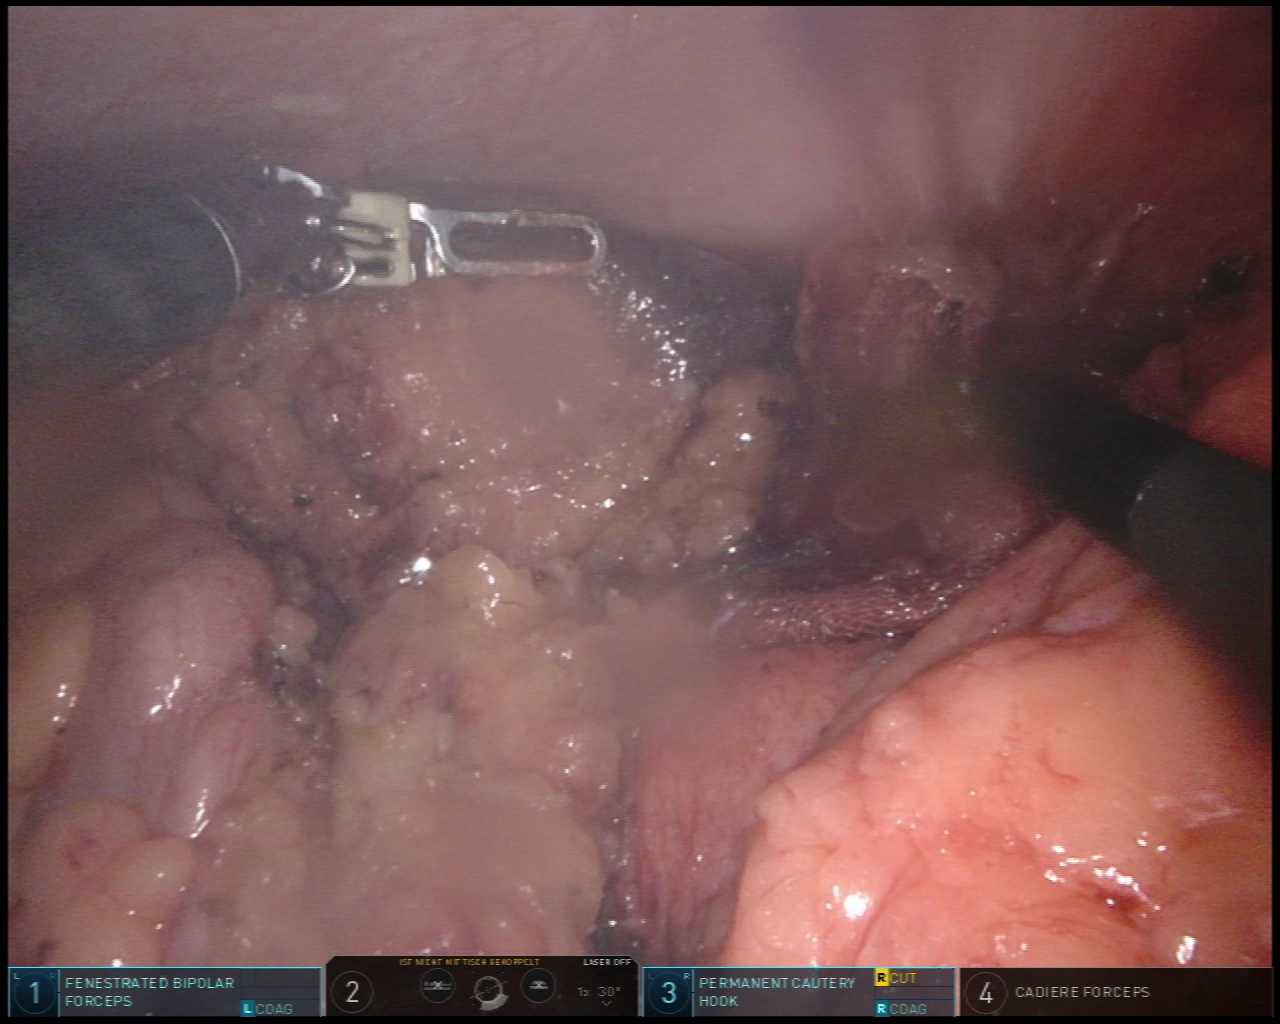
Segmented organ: spleen
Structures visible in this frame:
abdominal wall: yes
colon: yes
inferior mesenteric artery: no
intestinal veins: no
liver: no
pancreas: no
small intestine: no
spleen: yes
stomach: no
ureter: no
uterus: no
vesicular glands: no